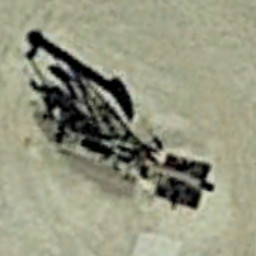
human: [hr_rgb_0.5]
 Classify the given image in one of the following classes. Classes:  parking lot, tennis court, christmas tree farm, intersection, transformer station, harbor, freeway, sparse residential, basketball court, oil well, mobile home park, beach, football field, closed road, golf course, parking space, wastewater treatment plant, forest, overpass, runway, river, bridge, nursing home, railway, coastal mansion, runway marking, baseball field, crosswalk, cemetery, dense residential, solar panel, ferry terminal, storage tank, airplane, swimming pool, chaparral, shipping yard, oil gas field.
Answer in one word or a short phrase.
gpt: oil well